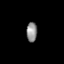
Tissue: skin
Cell type: Epithelial cells
Senescence score: 0.8879
Nuclear area (px): 207
Mean DAPI intensity: 140.807